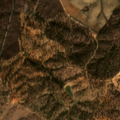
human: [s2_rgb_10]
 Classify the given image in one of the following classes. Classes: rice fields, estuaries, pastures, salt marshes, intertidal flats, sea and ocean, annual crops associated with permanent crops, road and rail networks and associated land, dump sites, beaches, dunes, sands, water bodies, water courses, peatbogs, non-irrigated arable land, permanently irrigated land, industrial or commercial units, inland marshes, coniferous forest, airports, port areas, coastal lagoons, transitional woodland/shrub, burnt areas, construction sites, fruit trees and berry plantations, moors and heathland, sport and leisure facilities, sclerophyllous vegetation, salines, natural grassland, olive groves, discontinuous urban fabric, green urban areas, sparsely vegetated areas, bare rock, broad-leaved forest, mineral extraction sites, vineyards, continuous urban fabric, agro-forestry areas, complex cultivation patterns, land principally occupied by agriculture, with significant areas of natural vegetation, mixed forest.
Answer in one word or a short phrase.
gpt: non-irrigated arable land, pastures, agro-forestry areas, broad-leaved forest